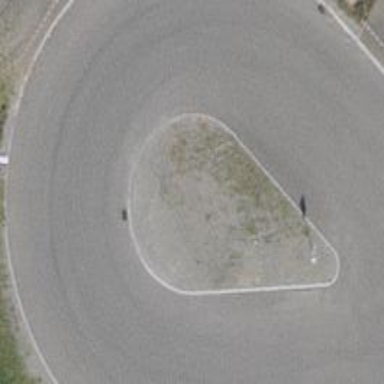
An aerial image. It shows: Turning loop on the road.